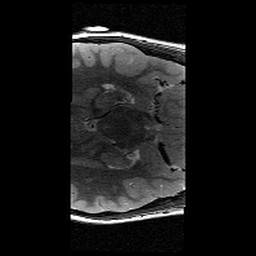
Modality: T2w
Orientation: axial
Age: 11
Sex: male
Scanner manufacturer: siemens
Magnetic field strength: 3 T
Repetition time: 9.23 s
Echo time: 0.067 s